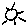
Label: sun